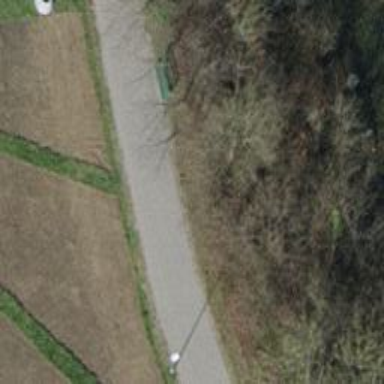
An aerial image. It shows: Bench.